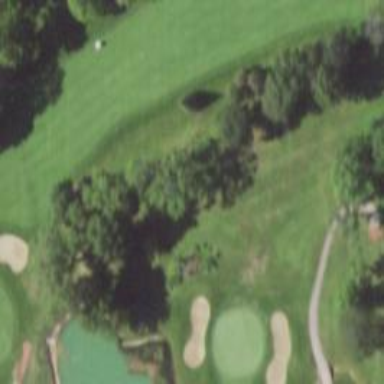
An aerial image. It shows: Golf fairway in the image.